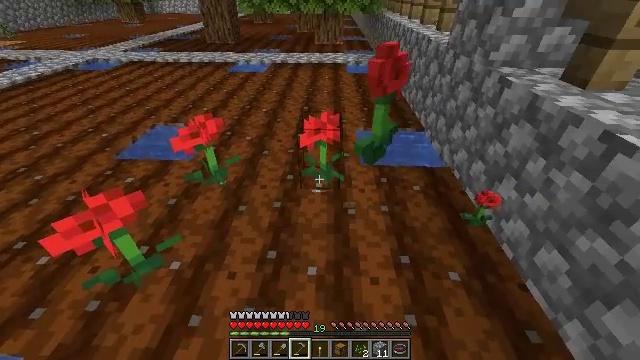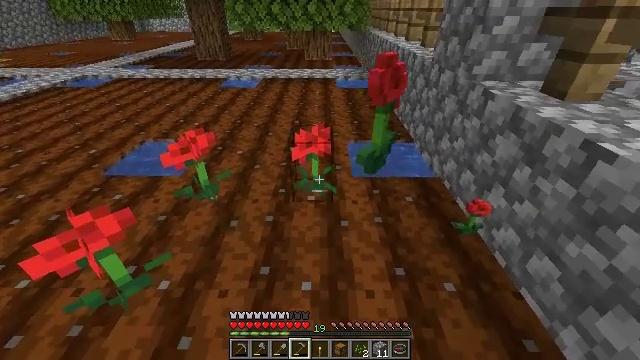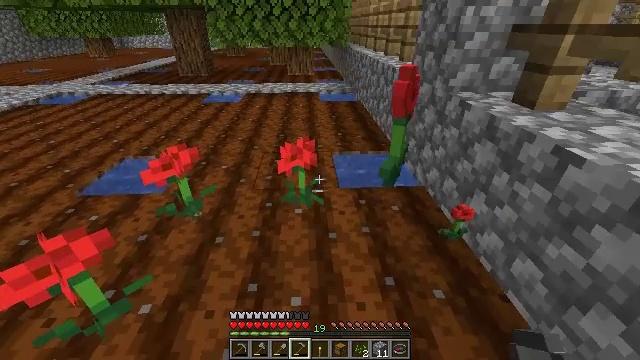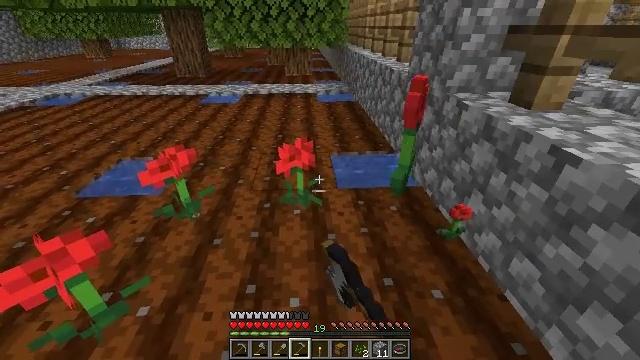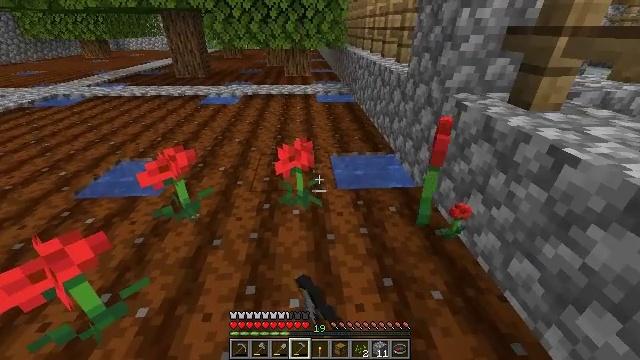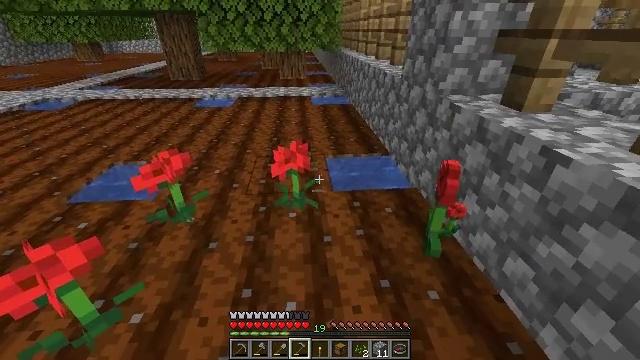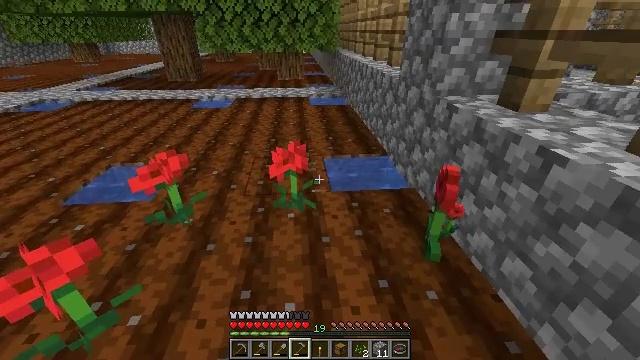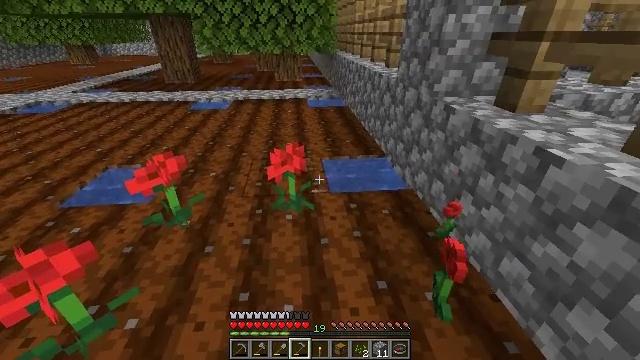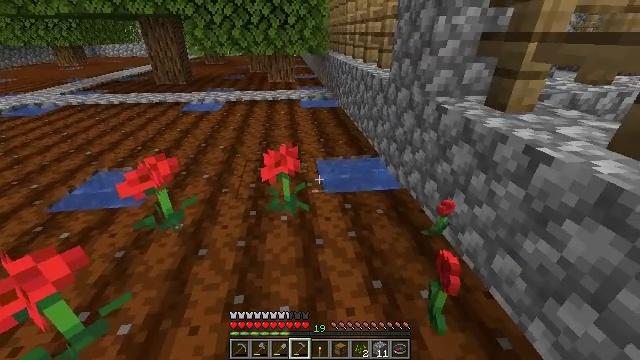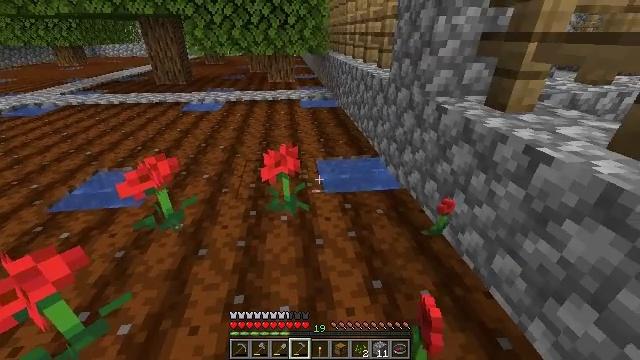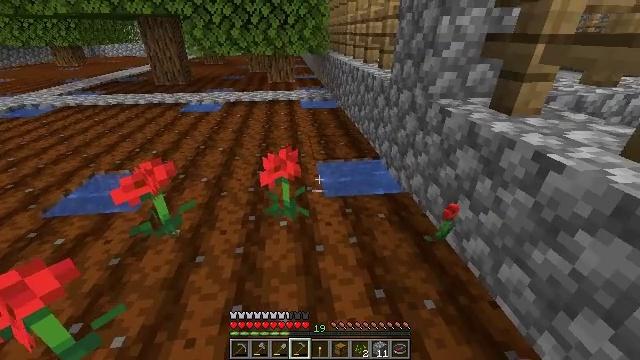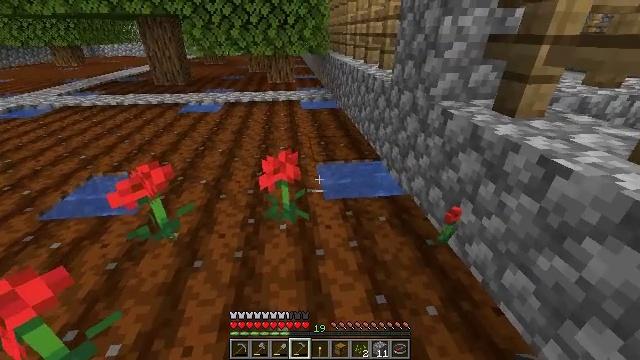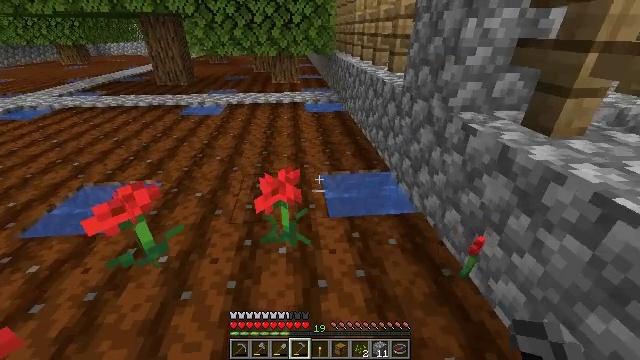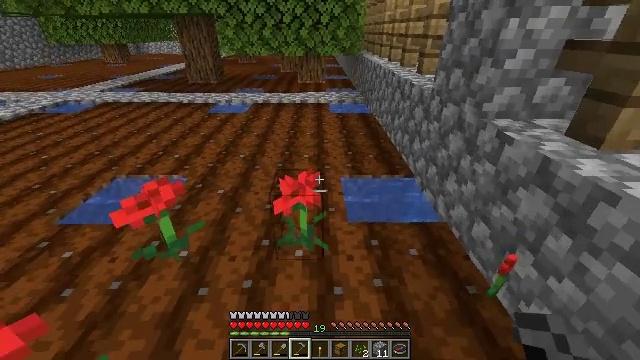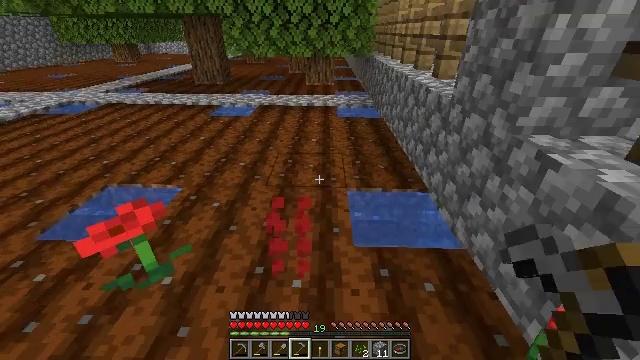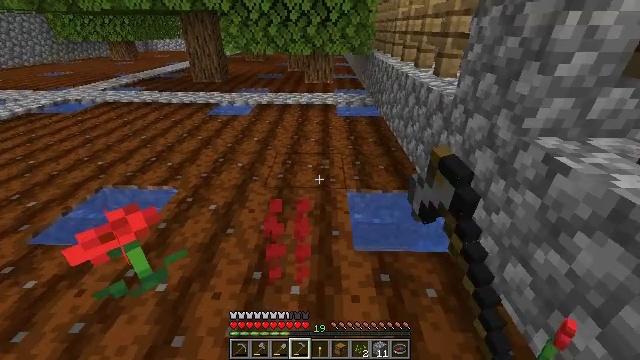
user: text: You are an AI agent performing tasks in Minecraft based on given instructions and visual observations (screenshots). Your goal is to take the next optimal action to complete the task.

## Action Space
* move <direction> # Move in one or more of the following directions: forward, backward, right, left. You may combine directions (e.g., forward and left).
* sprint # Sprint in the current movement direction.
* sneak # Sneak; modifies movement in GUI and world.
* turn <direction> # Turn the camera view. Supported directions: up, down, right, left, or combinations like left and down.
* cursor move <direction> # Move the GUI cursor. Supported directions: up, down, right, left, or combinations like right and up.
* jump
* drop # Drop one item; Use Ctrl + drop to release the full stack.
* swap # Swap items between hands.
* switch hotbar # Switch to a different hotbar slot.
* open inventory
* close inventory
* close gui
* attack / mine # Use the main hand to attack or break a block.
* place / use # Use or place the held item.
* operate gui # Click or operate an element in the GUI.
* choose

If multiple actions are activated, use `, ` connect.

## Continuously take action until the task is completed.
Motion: motion action
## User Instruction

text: Break the poppy plant.
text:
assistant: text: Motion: turn right and up
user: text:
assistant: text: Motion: turn right and up, attack / mine
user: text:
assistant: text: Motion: attack / mine
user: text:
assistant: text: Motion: attack / mine
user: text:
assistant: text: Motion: turn right
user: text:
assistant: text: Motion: no_op
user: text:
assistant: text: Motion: no_op
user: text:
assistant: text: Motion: turn right
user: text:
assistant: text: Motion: no_op
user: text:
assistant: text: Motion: move forward
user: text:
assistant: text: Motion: move forward
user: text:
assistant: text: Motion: move forward, turn left
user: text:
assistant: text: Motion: move forward, turn left
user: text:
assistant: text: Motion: move forward, turn left, attack / mine
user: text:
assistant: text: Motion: attack / mine
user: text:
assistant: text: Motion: attack / mine
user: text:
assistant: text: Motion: turn right and down, attack / mine
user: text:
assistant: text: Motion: turn right
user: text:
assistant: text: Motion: turn right
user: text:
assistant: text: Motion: turn down
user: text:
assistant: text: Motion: turn down
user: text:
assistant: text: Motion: move right, turn down
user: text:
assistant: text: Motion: move right, turn right and down
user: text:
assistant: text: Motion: move right, turn down
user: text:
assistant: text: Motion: move right, turn left
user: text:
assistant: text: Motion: move right, turn left
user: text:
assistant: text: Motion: move right, turn left
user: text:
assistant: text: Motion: move right, turn left
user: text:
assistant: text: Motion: turn left
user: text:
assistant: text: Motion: turn left